Question: I'm trying to list user stories that were not completed and are carried over to current sprint using a better method than what I had currently made. The output should list user stories that were created not in the current sprint iteration and also it must be at least activated once in any previous iterations to be listed. My output is correct but the problem is that I have to change the date manually since I use the create date field and just set it manually to be greater than the start date of my current sprint iteration. Is there another way that I can detect if the user story was ever in a previous sprint iteration so I can list those if they are carried over to the current sprint? I was thinking something like comparing the create date of the stories so that the new stories won't be listed but I haven't found the right parameters.

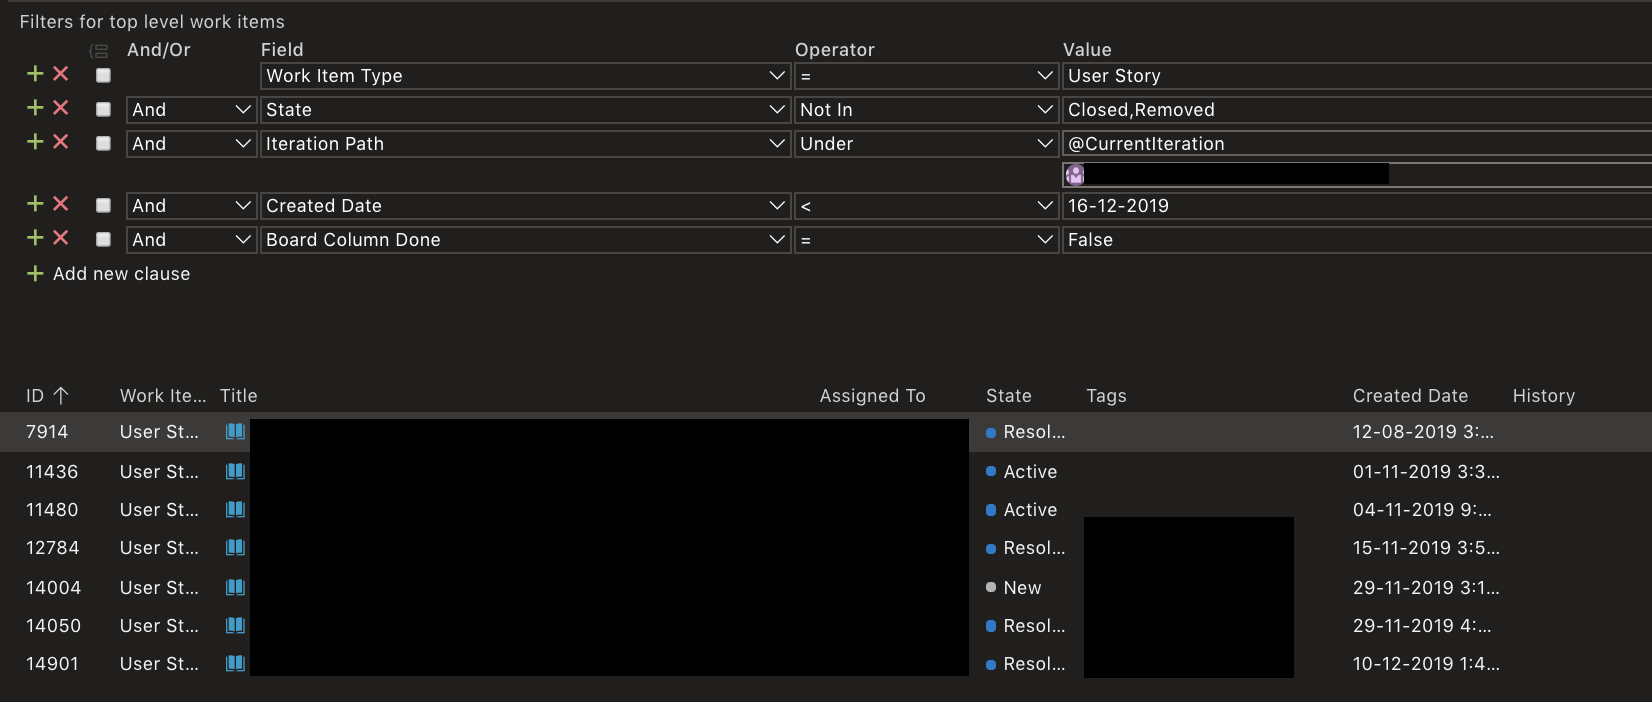
Answer: I think, you use the best way. You can add the date macros (like @StartOfWeek-1) that helps to analyse your user stories without changing dates in your query (<URL>